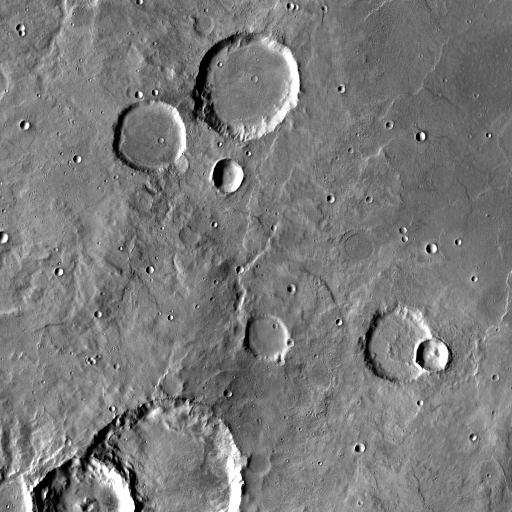
Crater classes present: Background, Other, Layered, Buried